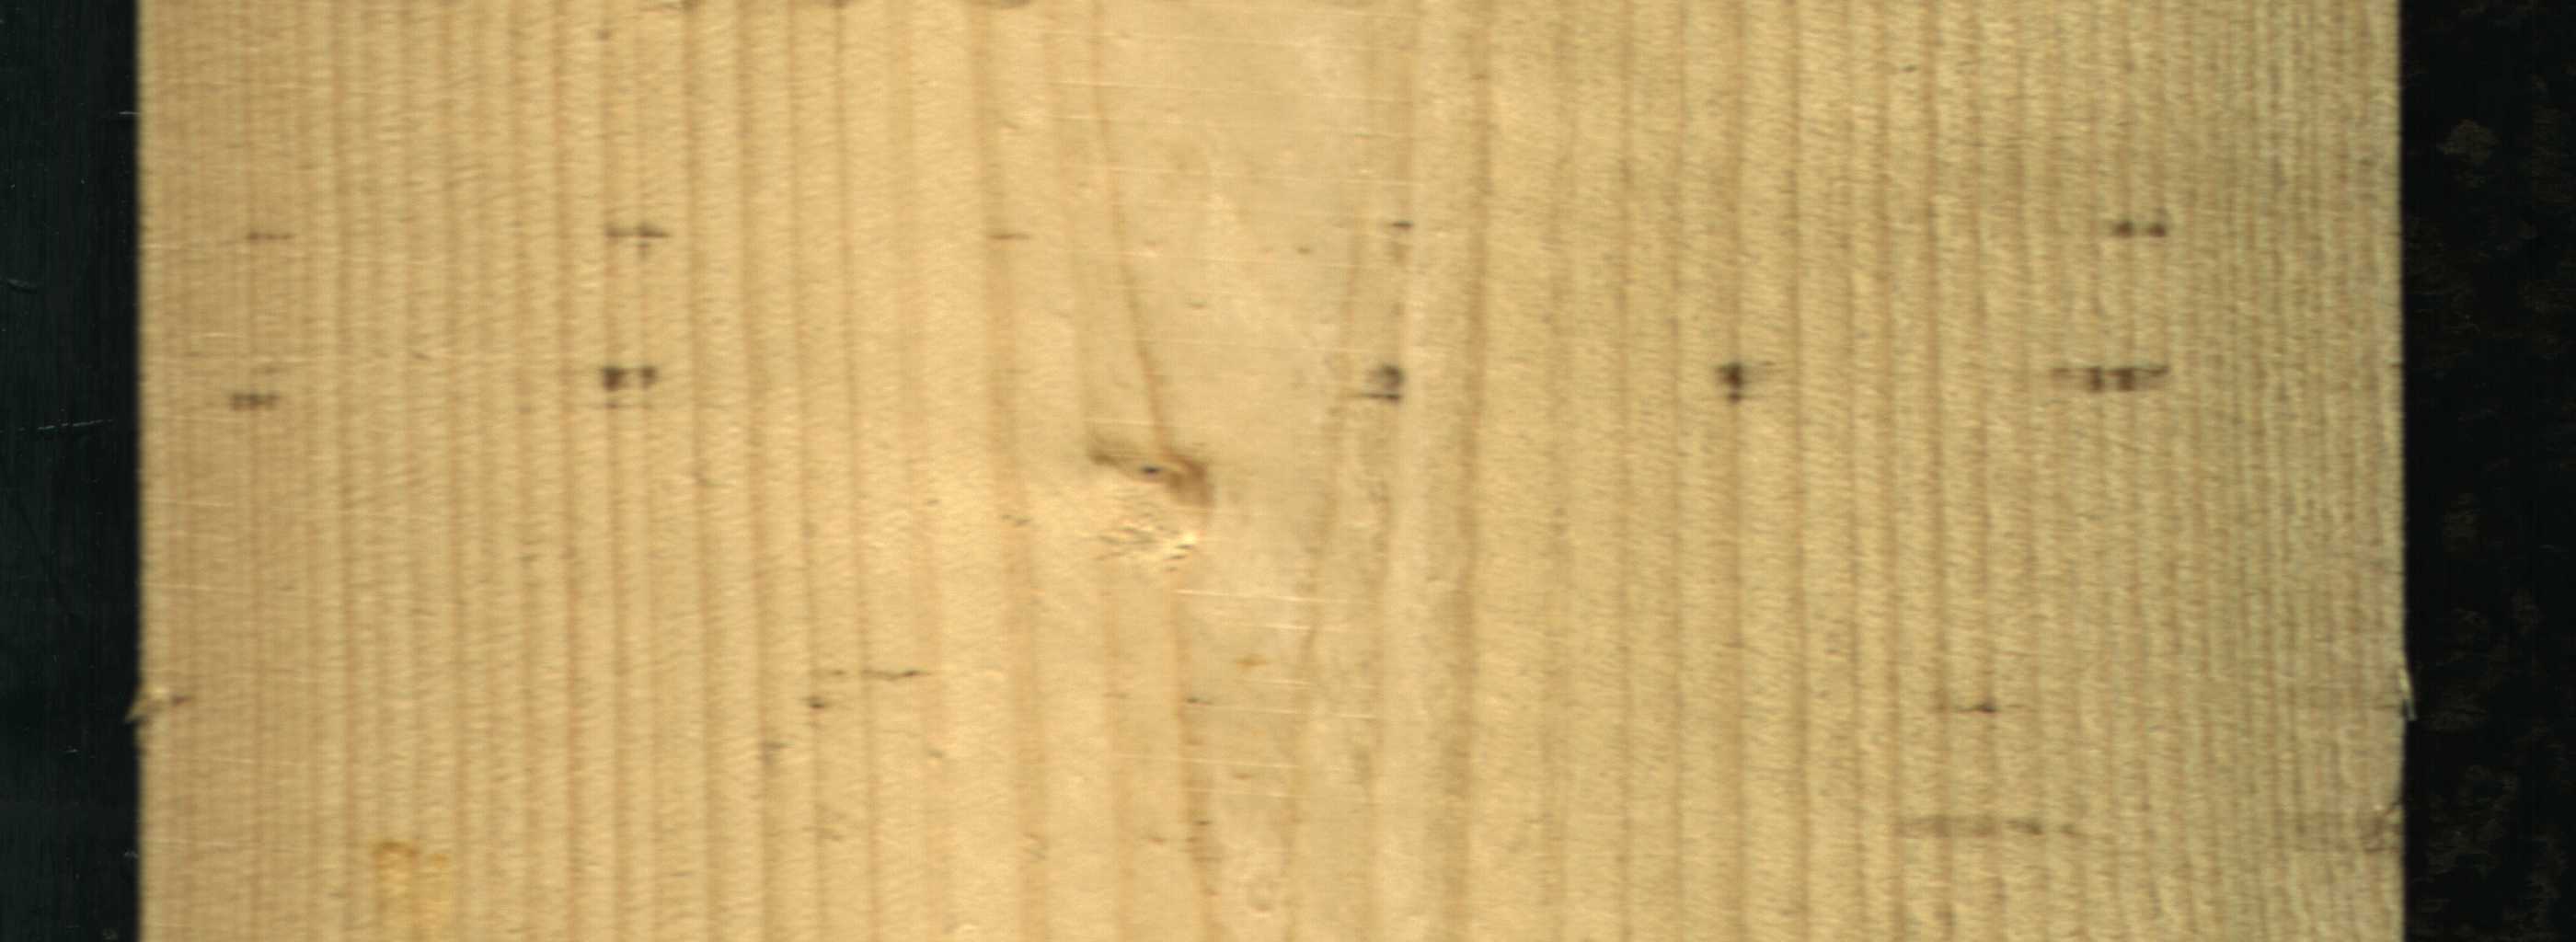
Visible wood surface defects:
Live_Knot